Current action and preconditions to check: trajectory_clear

Your task: For each precondition in the list above, predict whether it will hold at this action.

Consider the current scene as observed from the mobile robot's camera, and analyze the predicted future states of all dynamic agents (e.g., people, animals, vehicles, or any moving entities) within the NEXT SECOND.

IMPORTANT: Only answer "very likely" if you are absolutely certain—based on strong, clear evidence—that a dynamic agent will violate the precondition in the predicted future state. Do NOT answer "very likely" for unlikely, ambiguous, or low-probability risks.

Ask yourself for each precondition: Is there a high probability, with clear and convincing evidence, that the predicted future states of any dynamic agent will interfere with the predicted future state of the currently executing action within the NEXT SECOND, causing that precondition to fail?

Assess the risk level based on these predictions. Use "likely" or "very likely" if motions create a clear risk of interference.

Use "neutral" or "improbable" if agents are nearby but their predicted paths are clearly diverging or non-conflicting.

Failure Risk Categories: "very improbable", "improbable", "neutral", "likely", "very likely"

Answer Format: Output ONLY the probability_of_failure value from these categories: "very improbable", "improbable", "neutral", "likely", "very likely"

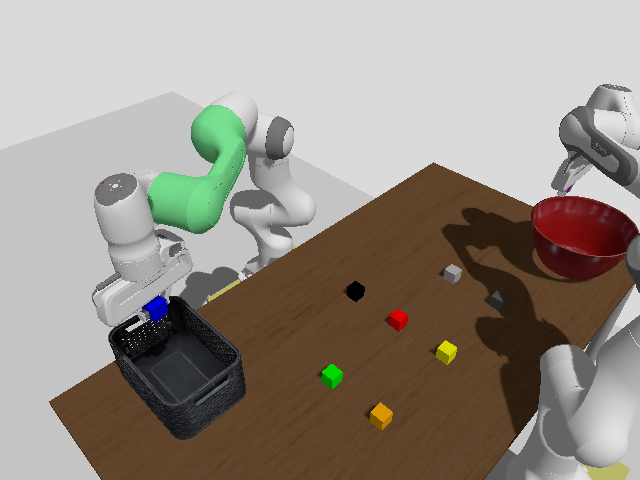

Answer: very improbable